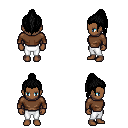
a pixel art fantasy rpg character, female body template, human, dark skin, brown long-sleeve shirt, white pants, black long topknot hairstyle, four views (front, back, left, right), 2x2 character sprite sheet, small pixel art, hard edges, no anti-aliasing